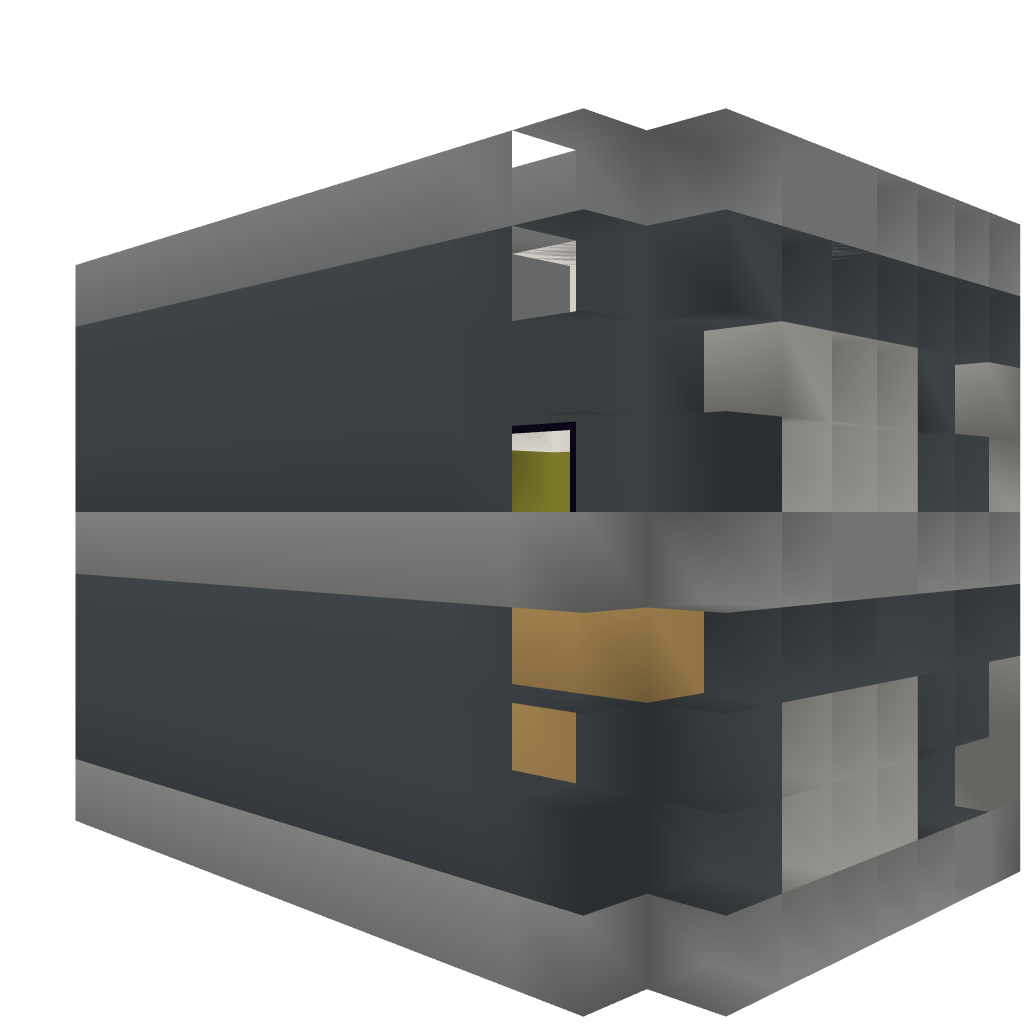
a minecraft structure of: Modern House